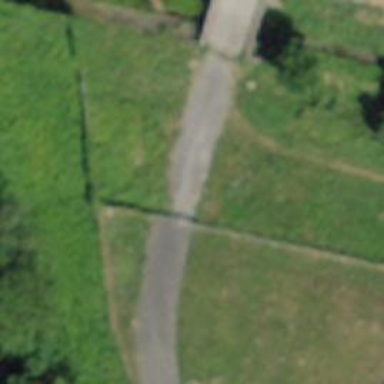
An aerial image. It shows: Gate.